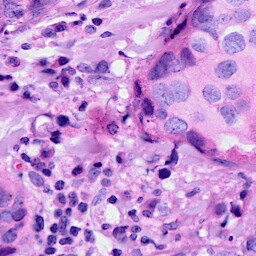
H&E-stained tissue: Breast